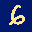
Label: 6